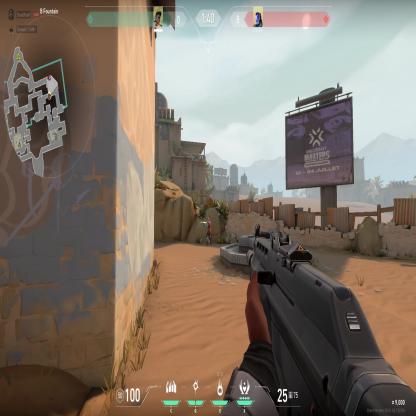
Label: enemy